Interaction volume radius: 5 \u00c5
Interaction volume height: 15 \u00c5
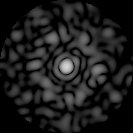
Disorder parameter: 0.8424